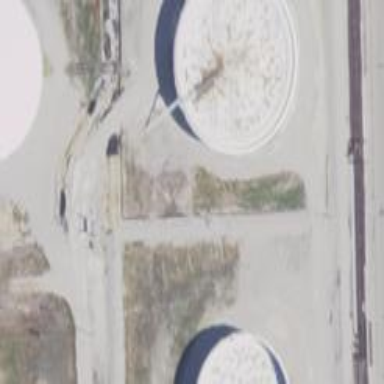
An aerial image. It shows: Storage tank which is man-made.